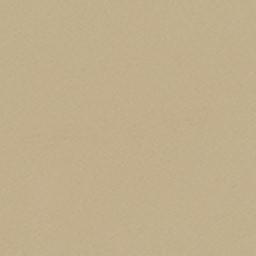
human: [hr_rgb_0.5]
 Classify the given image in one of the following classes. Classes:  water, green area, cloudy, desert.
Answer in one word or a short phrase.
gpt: desert